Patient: sex M, age 59
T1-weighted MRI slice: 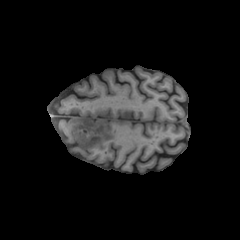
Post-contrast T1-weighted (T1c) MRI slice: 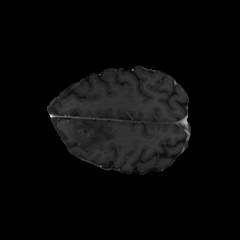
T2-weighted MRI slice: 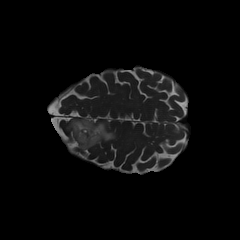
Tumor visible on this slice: yes
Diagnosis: Oligodendroglioma, IDH-mutant, 1p/19q-codeleted
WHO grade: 3